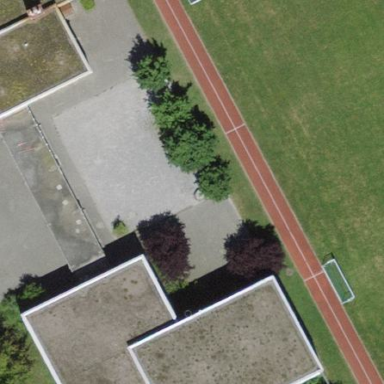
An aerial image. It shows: Athletics track located on leisure land.